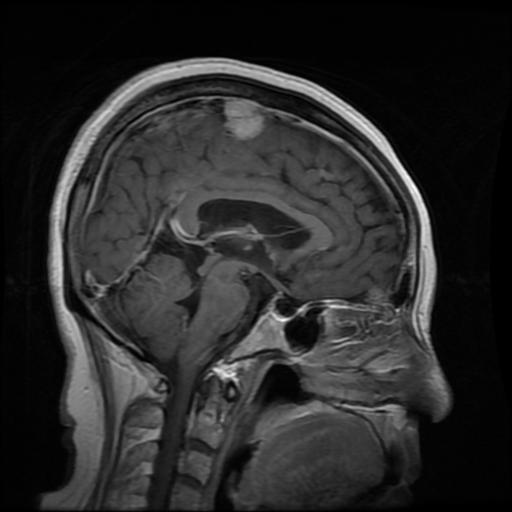
Label: meningioma